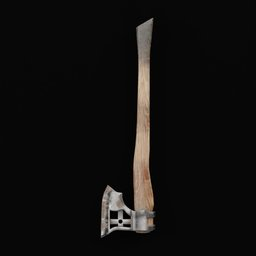
Label: tools